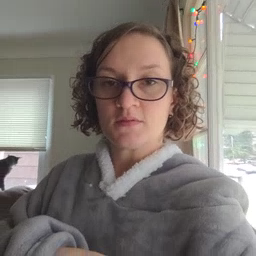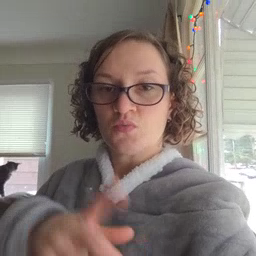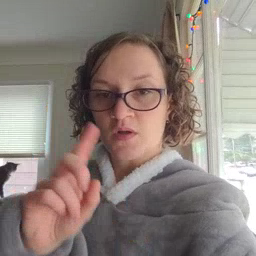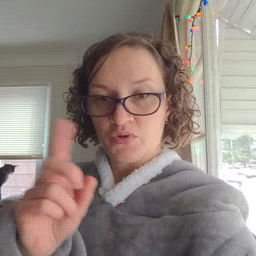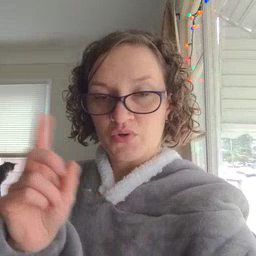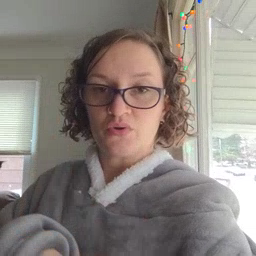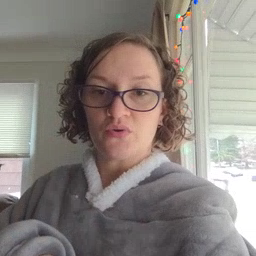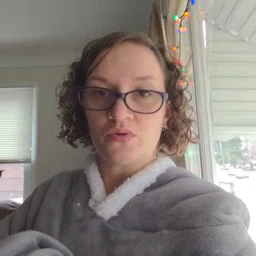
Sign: where